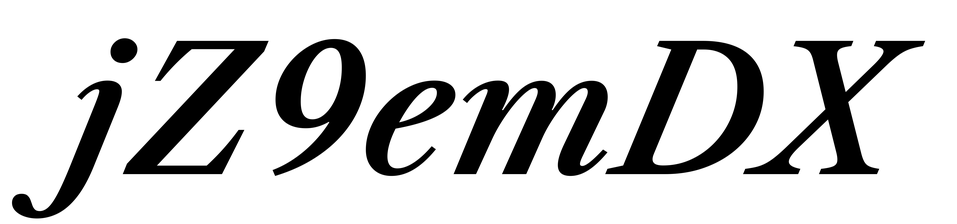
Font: LibreCaslonText-Italic_SemiBold_Italic